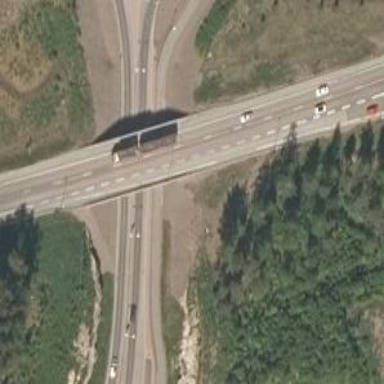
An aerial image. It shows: Motorway junction.